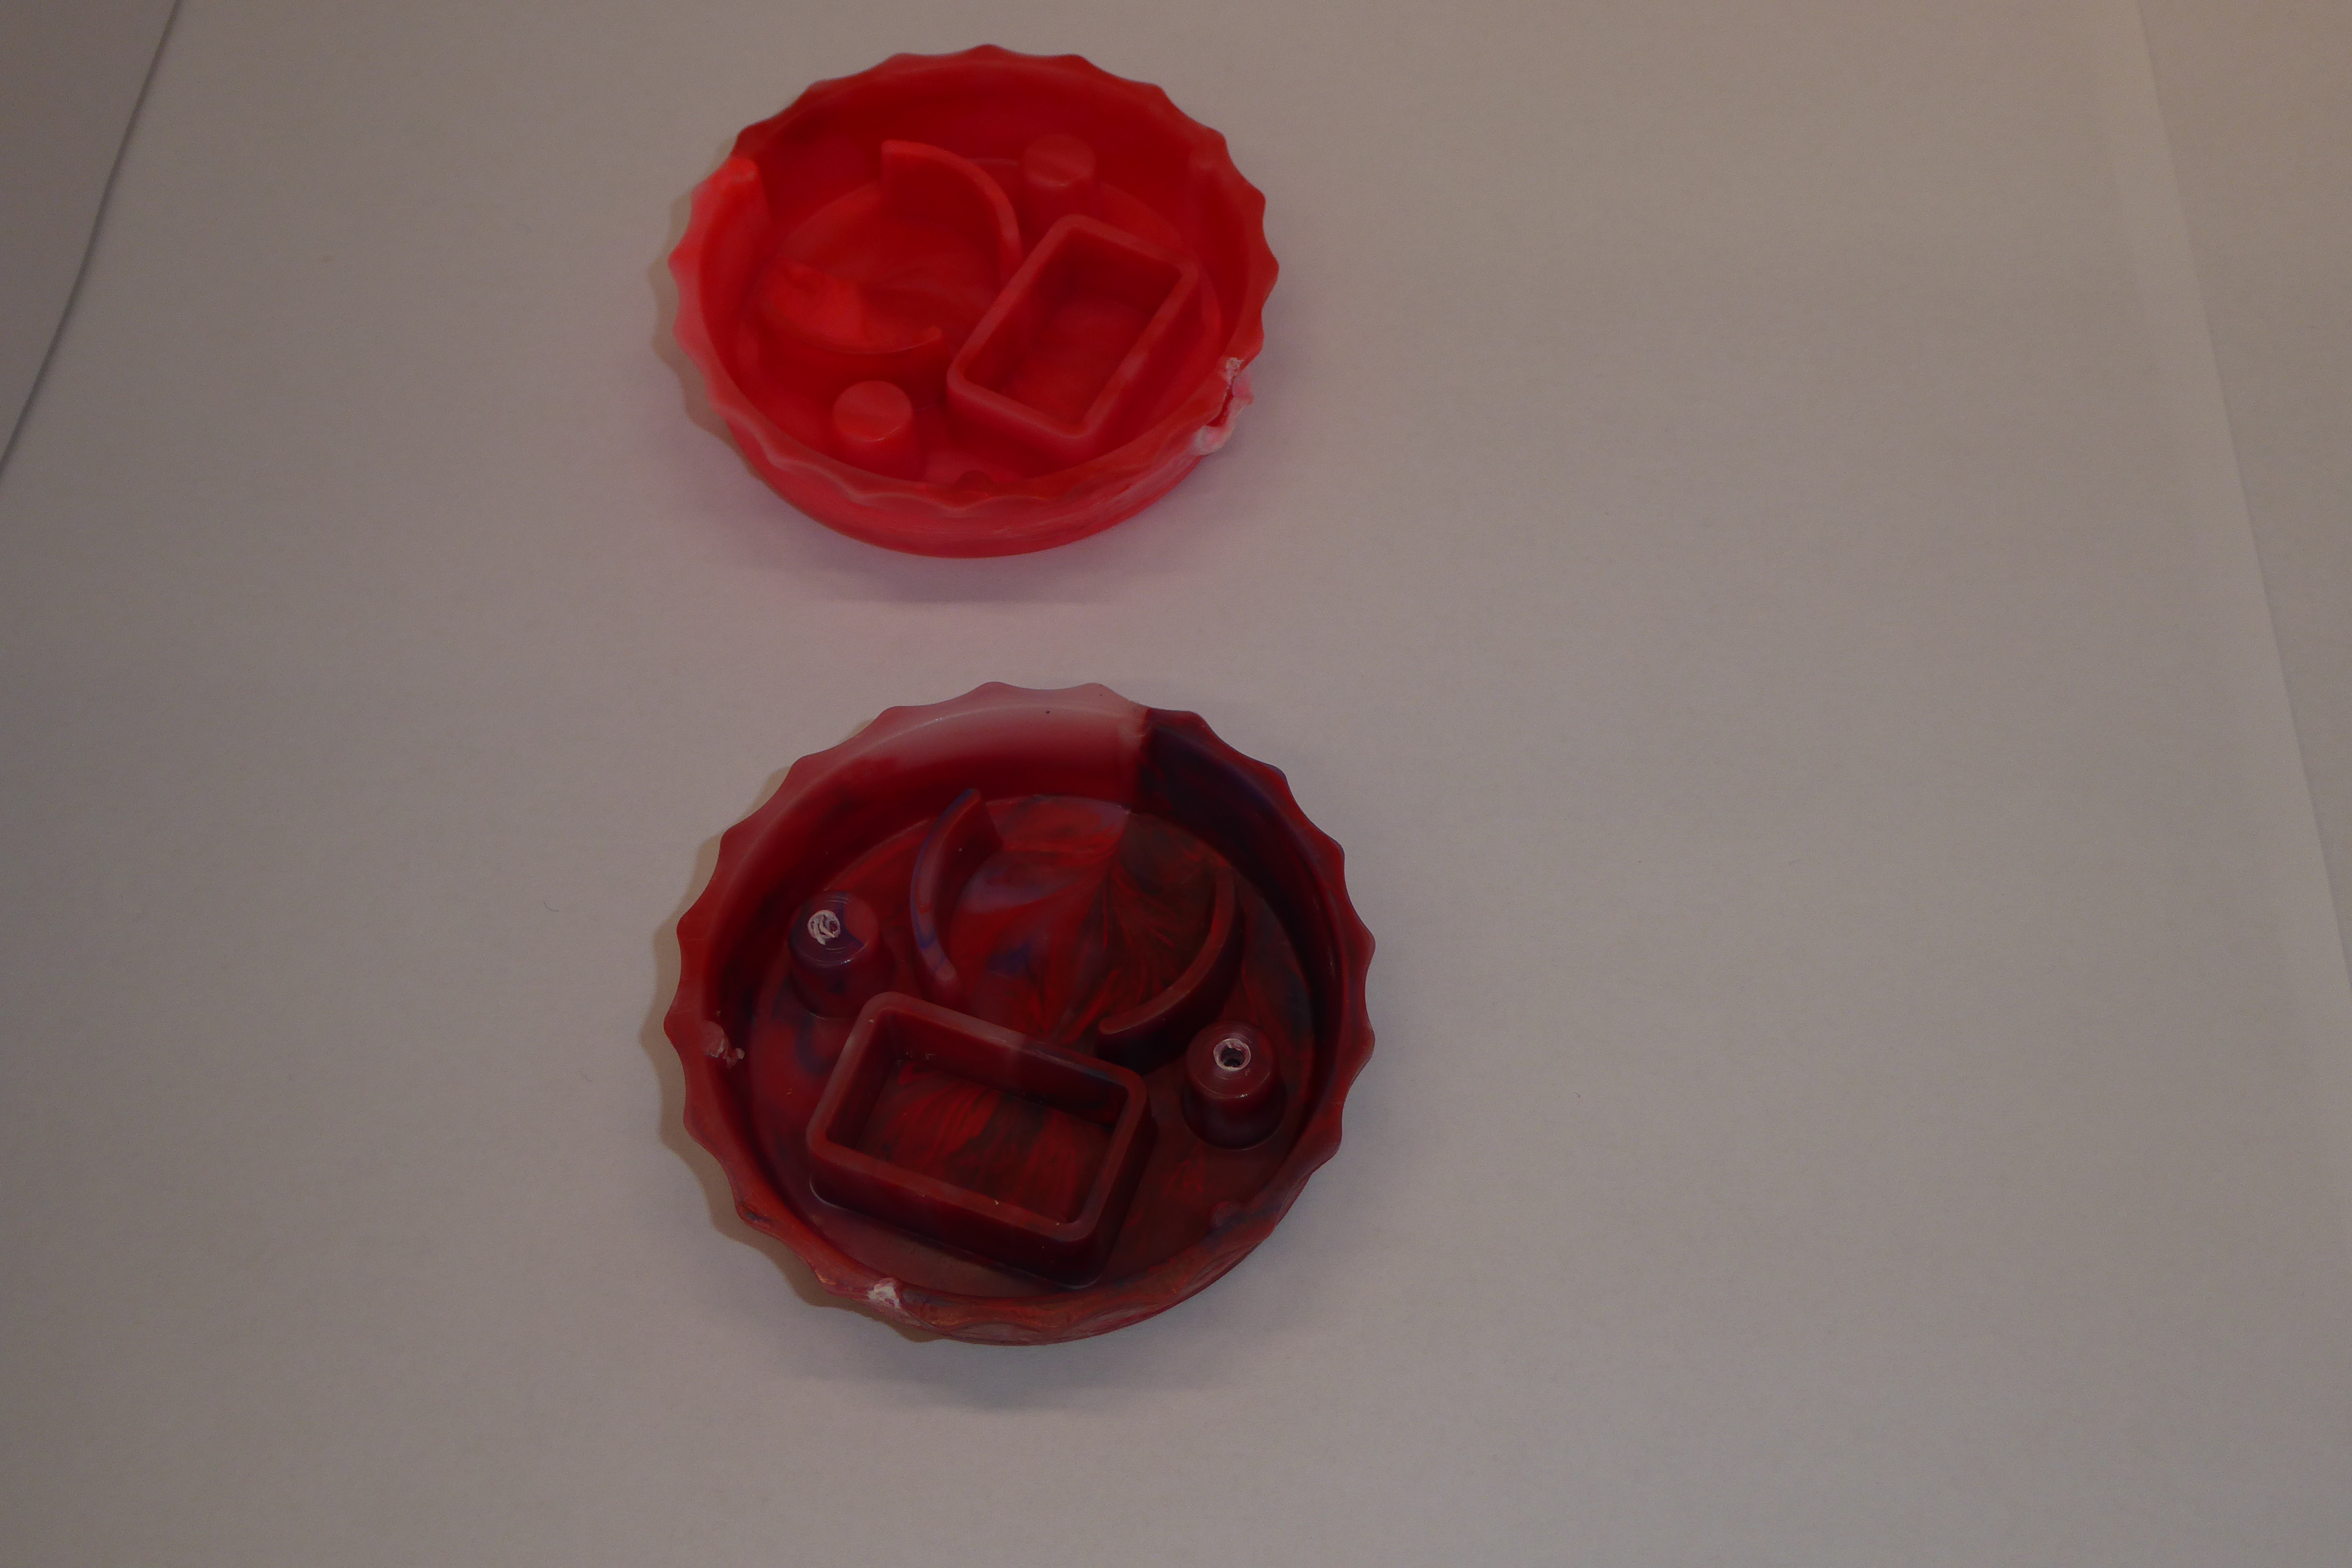
Label: Bottle Opener - Cover